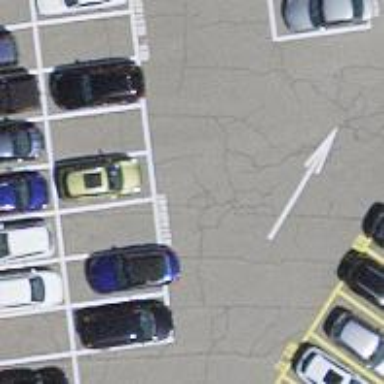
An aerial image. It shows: Asphalt parking aisle road for service vehicles.